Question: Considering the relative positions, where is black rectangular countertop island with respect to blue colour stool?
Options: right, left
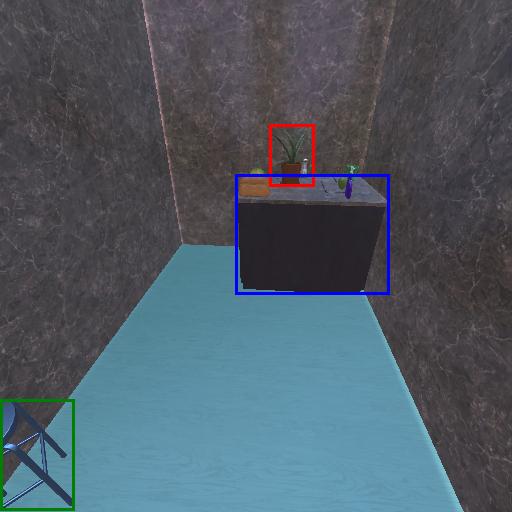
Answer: right